Question: I'm displaying a 'GridView' using the following markup in my 'default.aspx':
'''
<Columns>
<asp:BoundField DataField="SNo" HeaderText="SNo" />
<asp:BoundField DataField="ComponentName" HeaderText="Component Name" />
<asp:BoundField DataField="Size" HeaderText="Size" />
<asp:BoundField DataField="price" HeaderText="Price" />
<asp:BoundField DataField="TotalDownloads" HeaderText="Total Downloads" />
<asp:BoundField DataField="Description" HeaderText="Description" />
</Columns>
'''
In the codebehind 'default.aspx.cs' I have:
'''
var result = (from Component comp in db
orderby comp.SNo
select new {
SNo = comp.SNo,
ComponentName = comp.ComponentName,
Size = comp.Size,
Price = comp.Price,
TotalDownloads = comp.TotalDownloads,
Description = comp.Description
}).ToList();
ComponentGridView.DataSource = result;
ComponentGridView.DataBind();
'''
But the 'GridView' looks like this:

I don't understand this. Why am I getting the same columns rendered twice?
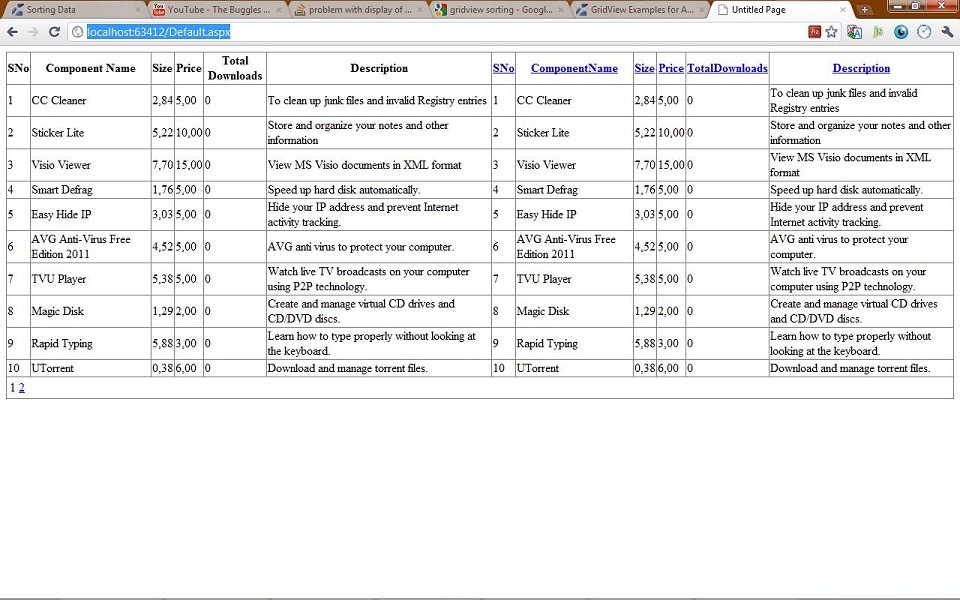
Answer: Set AutoGenerateColumns = "False" on your GridView